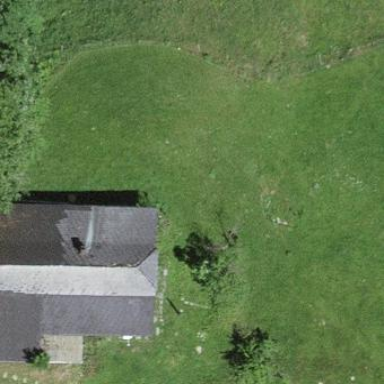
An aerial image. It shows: Farm building.